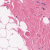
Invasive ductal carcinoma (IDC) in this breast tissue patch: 0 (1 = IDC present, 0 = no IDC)